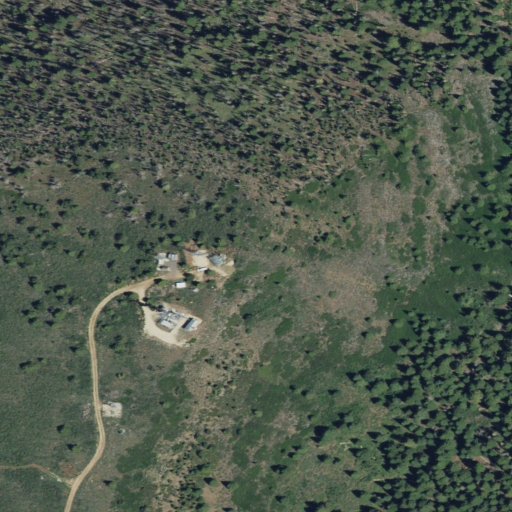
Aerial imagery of mountain in Oregon named Grizzly Peak containing evergreen forest, shrub, and mixed forest